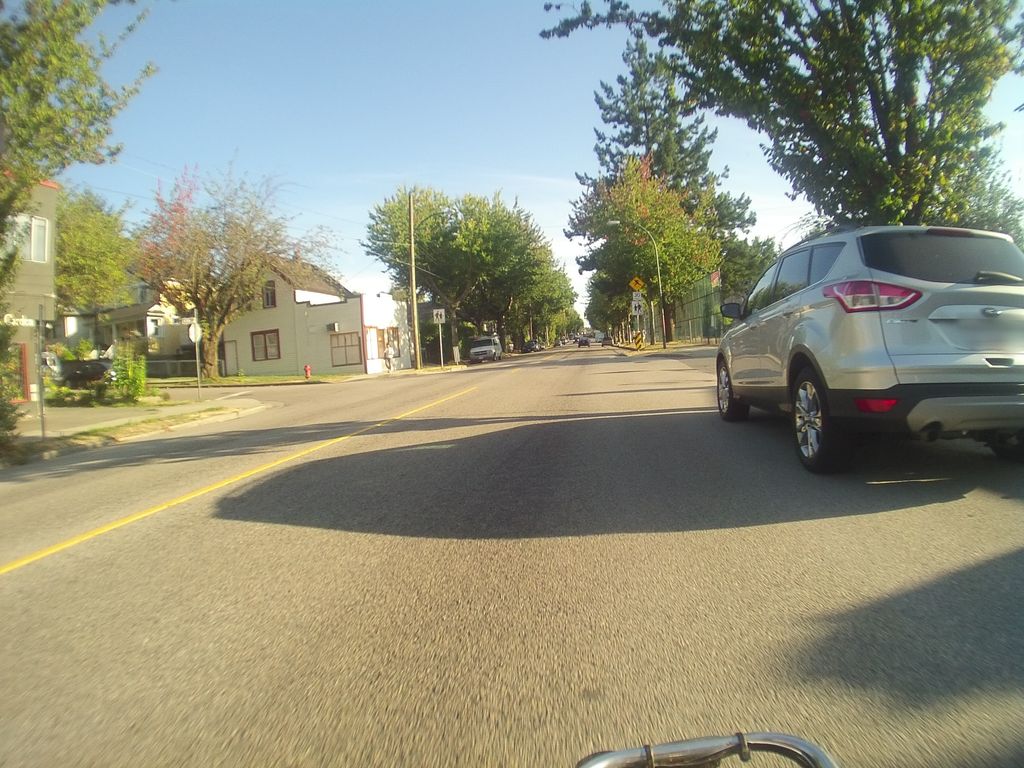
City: vancouver